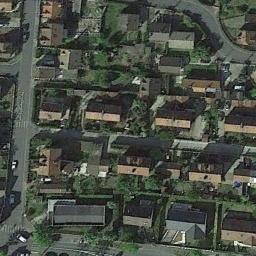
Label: dense_residential